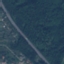
Label: Highway